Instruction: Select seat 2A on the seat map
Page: seats
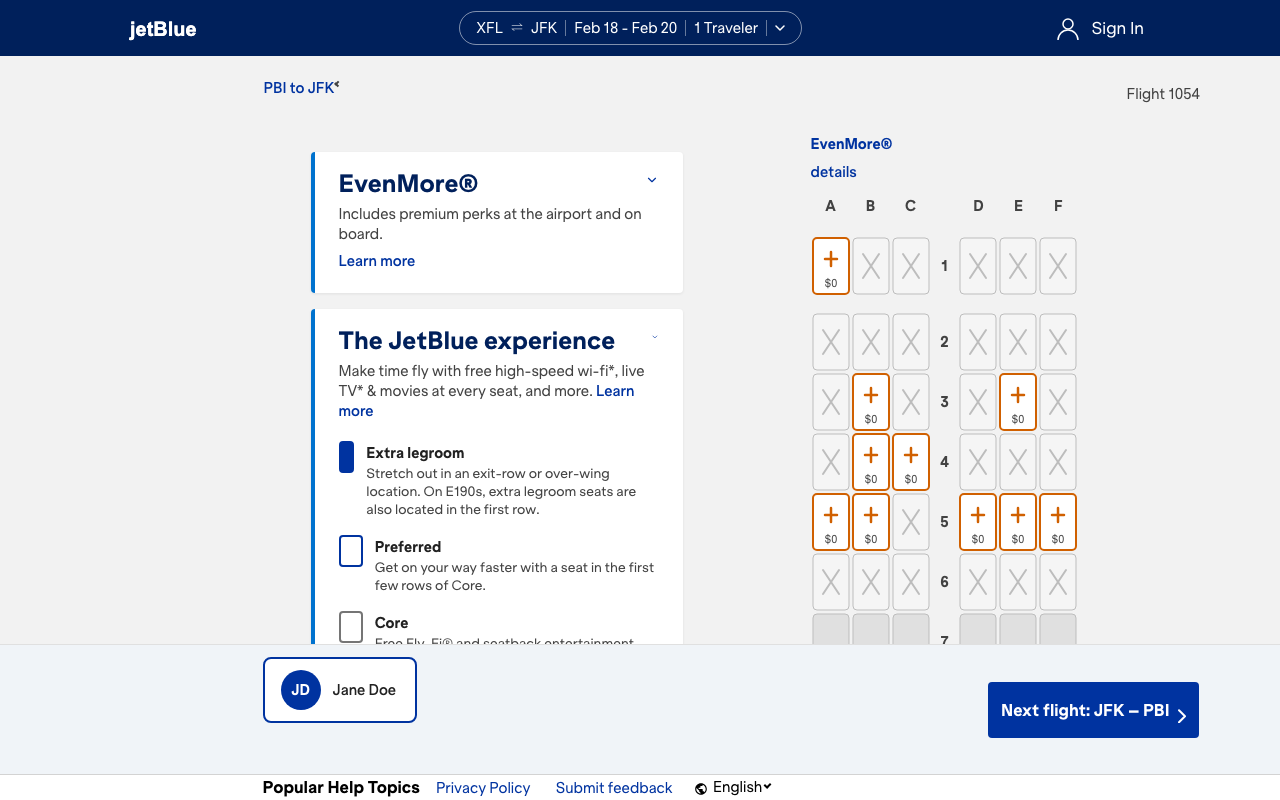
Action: click